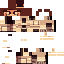
A female human skin with medium skin, wearing brown long hair dressed in a blue hoodie and black pants, featuring a closed mouth.